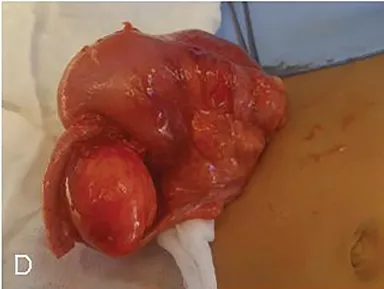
Hence, the patient underwent a surgical exploration.
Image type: medical_photograph (other_medical_photograph)